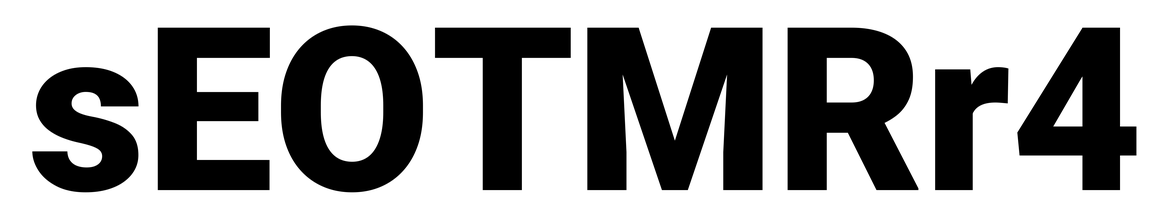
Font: Roboto_Black